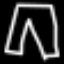
Label: pants